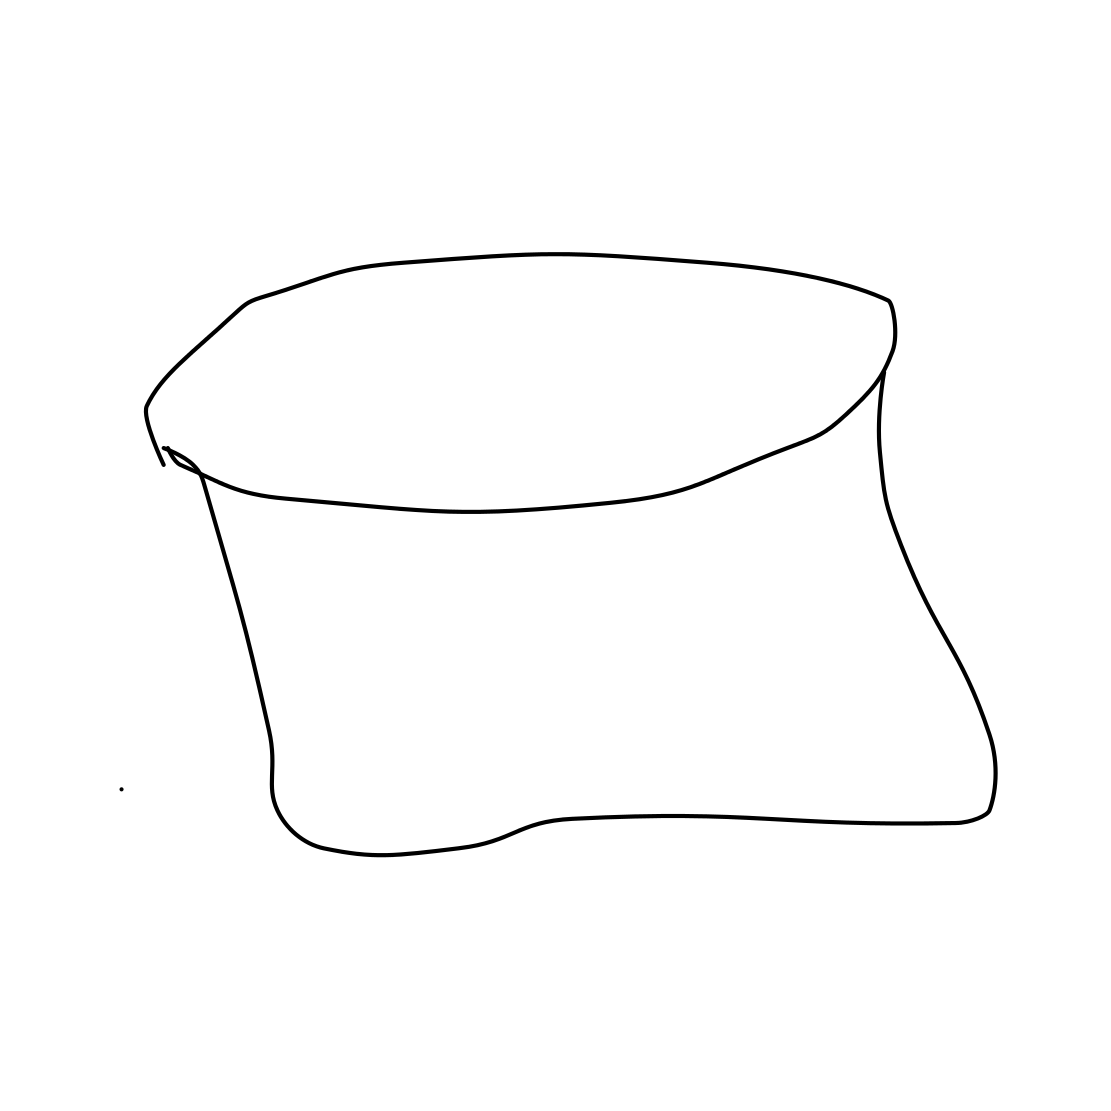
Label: bathtub